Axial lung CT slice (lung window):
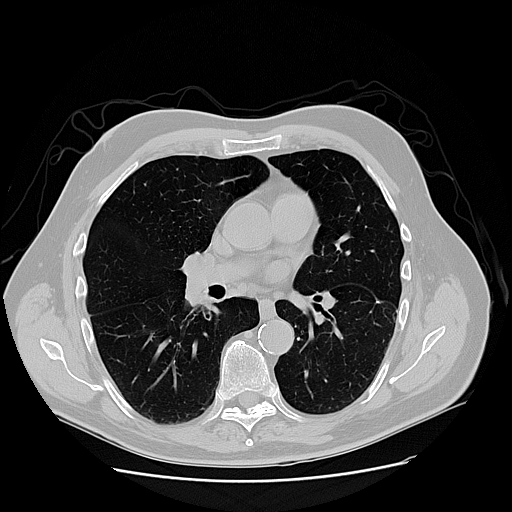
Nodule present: no